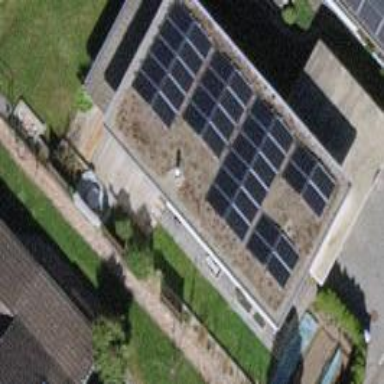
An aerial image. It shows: Solar power generator using photovoltaic method with solar photovoltaic panel types.